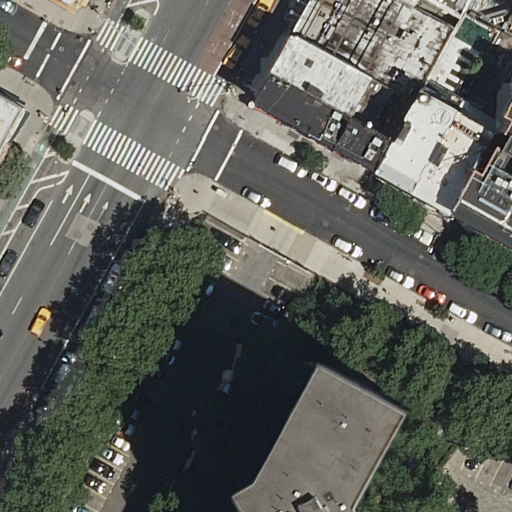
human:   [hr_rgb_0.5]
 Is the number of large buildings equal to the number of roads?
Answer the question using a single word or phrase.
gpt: no

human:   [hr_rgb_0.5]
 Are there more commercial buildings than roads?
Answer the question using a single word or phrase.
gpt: no

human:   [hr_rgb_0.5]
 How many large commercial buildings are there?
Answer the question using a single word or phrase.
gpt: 0

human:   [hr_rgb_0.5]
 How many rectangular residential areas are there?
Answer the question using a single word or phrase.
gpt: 1

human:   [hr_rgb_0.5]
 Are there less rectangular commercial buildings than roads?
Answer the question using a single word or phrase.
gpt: yes

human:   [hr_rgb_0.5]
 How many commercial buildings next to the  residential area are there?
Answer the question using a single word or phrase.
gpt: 0

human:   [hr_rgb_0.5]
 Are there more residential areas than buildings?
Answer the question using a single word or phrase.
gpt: no

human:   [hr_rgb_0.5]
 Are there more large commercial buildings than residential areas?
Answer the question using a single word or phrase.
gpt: no

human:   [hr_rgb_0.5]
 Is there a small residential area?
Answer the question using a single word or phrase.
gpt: no

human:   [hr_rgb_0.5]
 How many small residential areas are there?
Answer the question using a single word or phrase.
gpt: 0

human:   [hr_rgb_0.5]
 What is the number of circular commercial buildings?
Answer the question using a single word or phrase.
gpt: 0

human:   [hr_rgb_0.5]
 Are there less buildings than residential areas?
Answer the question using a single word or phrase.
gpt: no

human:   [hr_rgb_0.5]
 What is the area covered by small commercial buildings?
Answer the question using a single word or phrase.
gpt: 0m2

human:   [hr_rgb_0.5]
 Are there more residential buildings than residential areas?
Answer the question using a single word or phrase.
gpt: yes

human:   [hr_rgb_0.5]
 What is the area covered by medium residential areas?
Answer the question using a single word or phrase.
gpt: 194m2

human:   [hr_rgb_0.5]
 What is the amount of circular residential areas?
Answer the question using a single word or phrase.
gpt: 0

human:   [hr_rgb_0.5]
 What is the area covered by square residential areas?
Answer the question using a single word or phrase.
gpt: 0m2

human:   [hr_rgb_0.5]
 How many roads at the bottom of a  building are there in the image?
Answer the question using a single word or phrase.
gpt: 6

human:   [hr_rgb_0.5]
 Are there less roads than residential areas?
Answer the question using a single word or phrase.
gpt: no

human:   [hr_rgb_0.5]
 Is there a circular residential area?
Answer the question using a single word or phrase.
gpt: no

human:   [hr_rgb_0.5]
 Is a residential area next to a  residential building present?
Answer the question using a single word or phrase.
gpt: yes

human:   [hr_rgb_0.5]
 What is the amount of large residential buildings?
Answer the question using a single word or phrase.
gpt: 1

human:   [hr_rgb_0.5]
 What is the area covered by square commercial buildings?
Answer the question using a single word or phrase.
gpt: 0m2

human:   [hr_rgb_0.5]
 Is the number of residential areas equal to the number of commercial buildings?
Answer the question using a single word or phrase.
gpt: no

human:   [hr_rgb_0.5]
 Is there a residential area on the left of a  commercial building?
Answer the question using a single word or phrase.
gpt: no

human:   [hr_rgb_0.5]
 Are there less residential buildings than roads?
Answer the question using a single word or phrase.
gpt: no

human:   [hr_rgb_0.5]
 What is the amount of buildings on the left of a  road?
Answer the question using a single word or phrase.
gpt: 5

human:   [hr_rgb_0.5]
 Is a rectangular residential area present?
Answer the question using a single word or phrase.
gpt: yes

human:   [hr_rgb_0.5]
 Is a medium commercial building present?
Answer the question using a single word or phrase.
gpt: no

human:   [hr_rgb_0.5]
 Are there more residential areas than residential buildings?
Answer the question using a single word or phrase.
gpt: no

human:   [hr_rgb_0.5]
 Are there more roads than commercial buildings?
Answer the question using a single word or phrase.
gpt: yes

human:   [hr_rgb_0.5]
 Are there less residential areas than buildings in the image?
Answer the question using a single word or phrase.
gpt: yes

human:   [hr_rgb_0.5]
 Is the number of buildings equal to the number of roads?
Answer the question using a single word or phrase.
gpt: no

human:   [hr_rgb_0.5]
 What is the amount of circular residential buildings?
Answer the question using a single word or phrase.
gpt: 0

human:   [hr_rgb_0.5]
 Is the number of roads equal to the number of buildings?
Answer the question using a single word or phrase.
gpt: no

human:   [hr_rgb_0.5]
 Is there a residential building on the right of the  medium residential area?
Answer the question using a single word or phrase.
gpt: yes